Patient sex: M
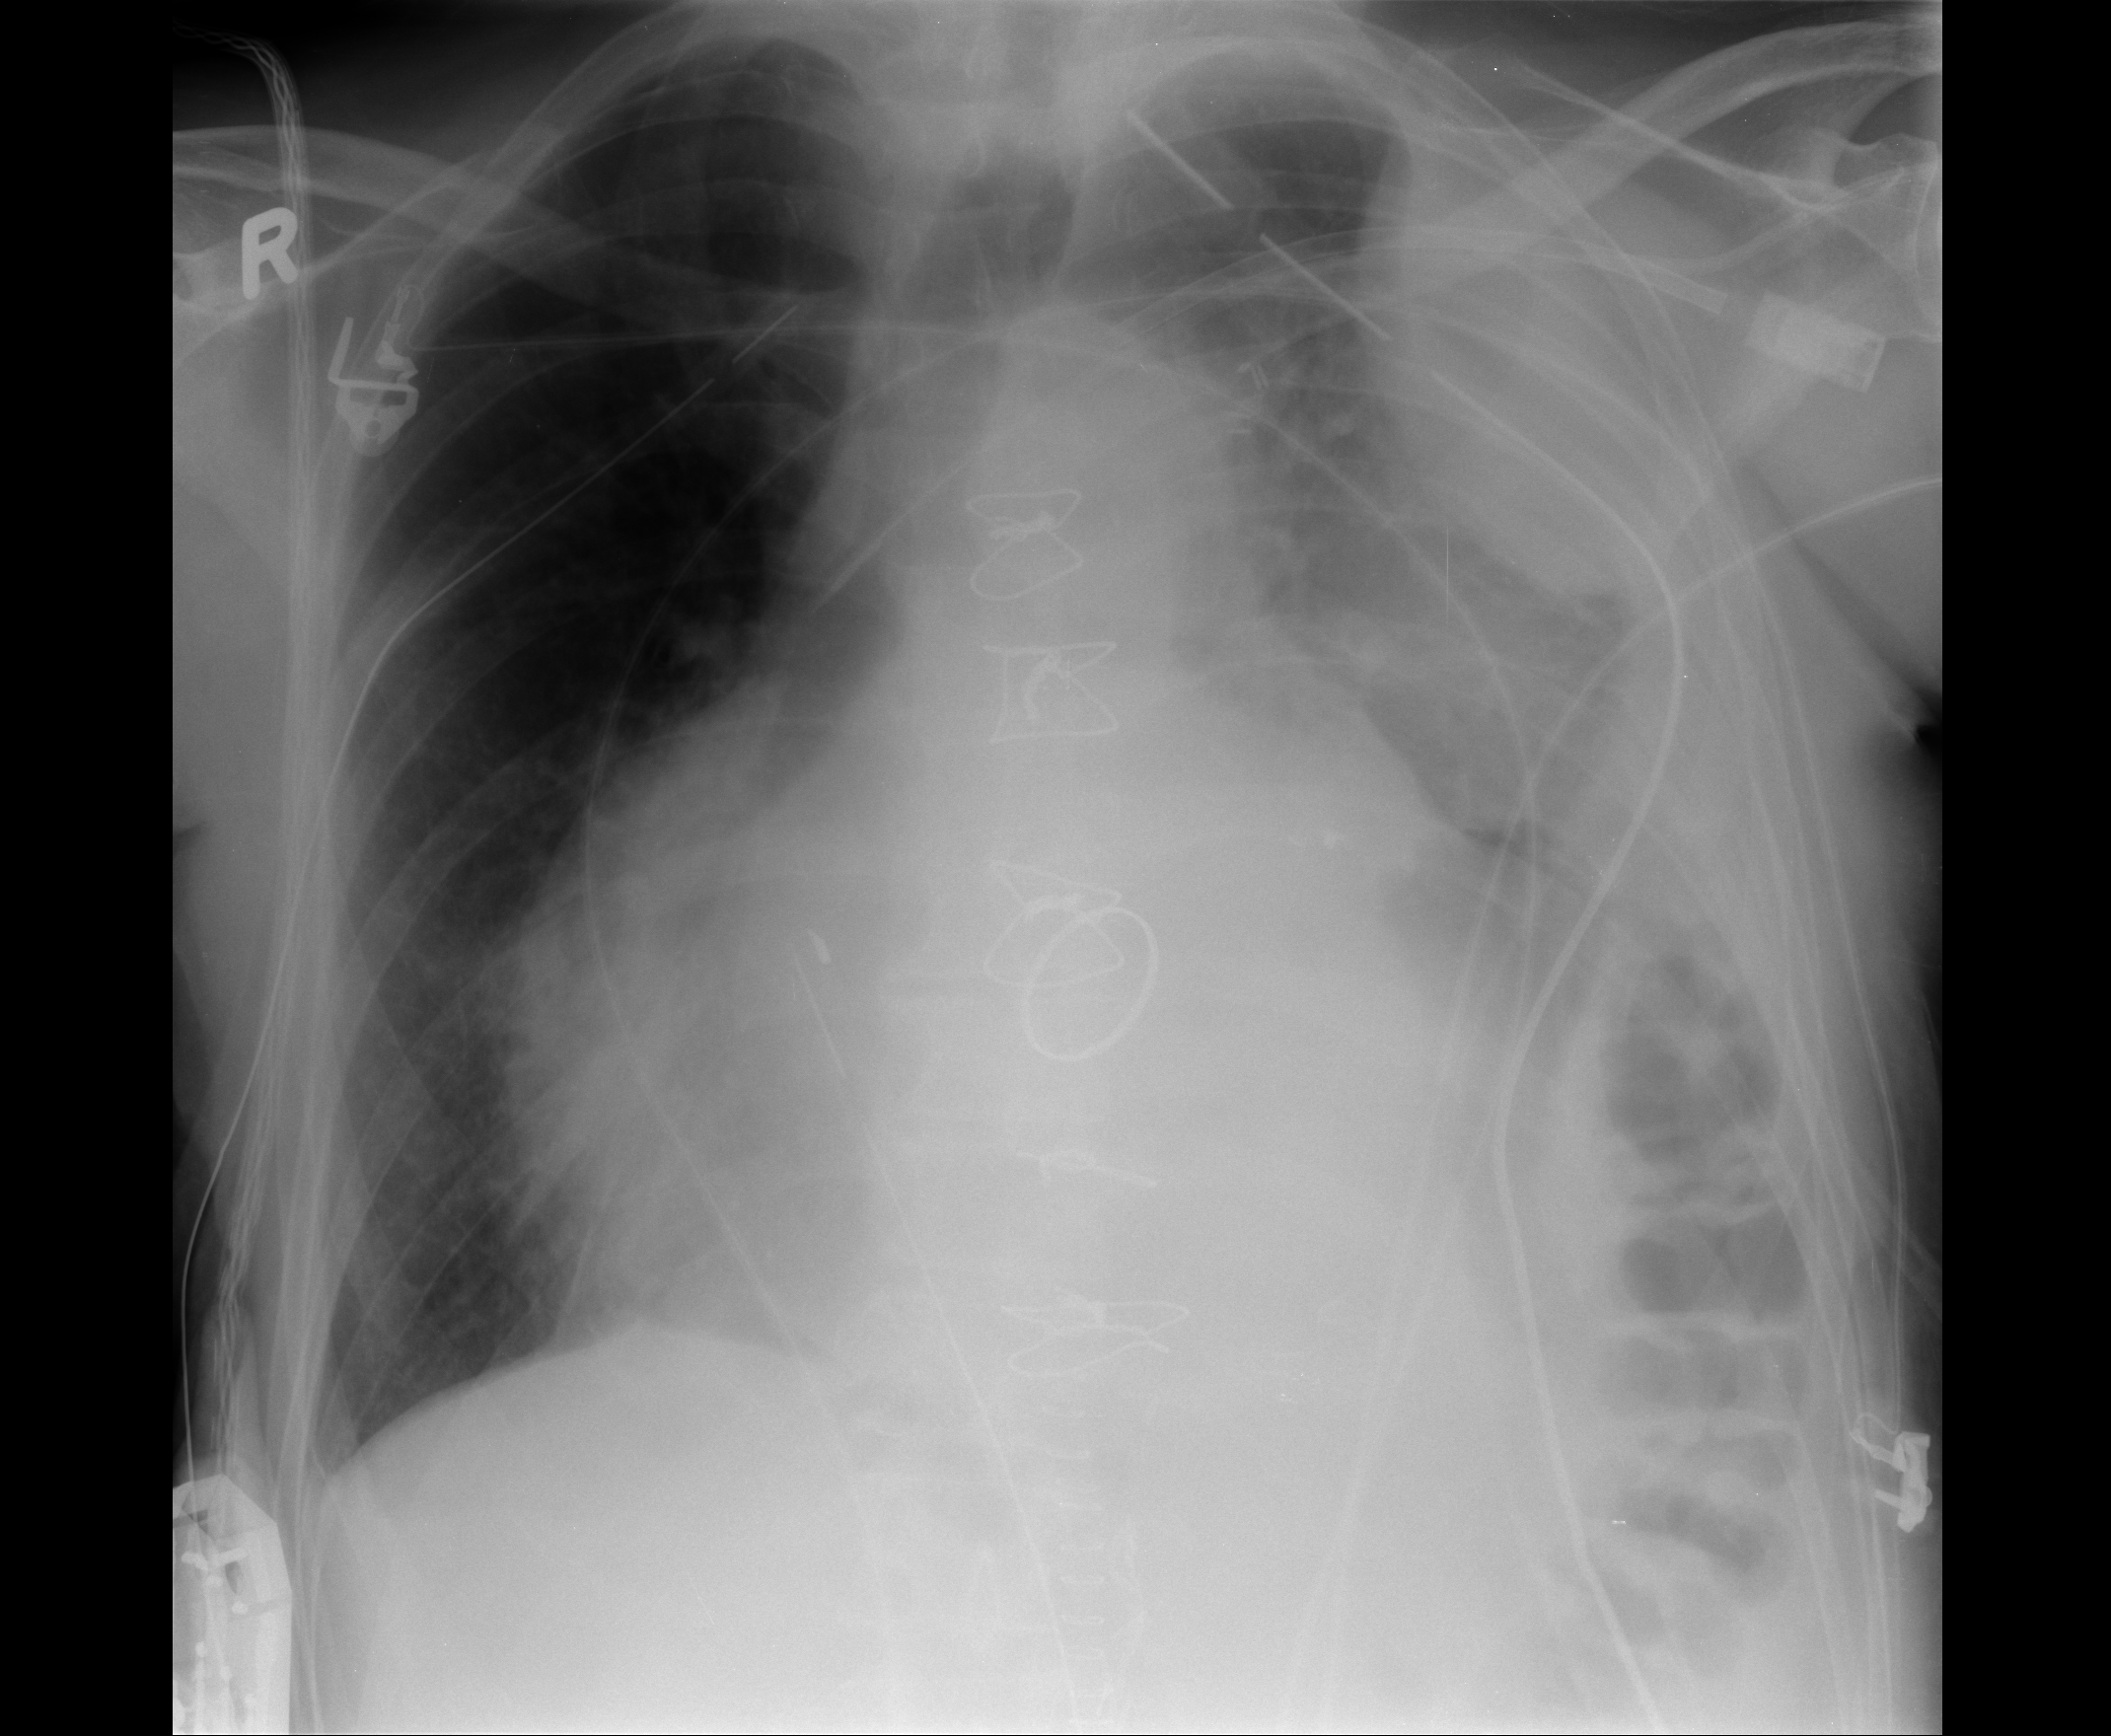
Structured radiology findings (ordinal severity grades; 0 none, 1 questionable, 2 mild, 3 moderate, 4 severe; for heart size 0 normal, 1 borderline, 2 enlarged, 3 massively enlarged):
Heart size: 3
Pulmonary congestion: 2
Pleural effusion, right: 1
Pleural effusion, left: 2
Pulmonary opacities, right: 0
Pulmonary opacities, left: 2
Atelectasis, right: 0
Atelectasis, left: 2